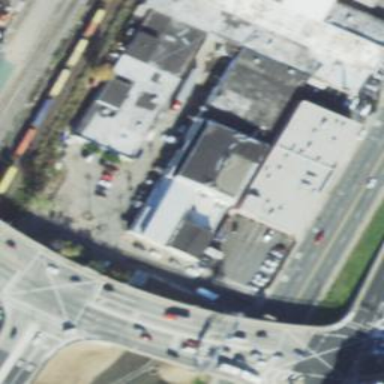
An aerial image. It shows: Warehouse.